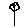
Label: flower